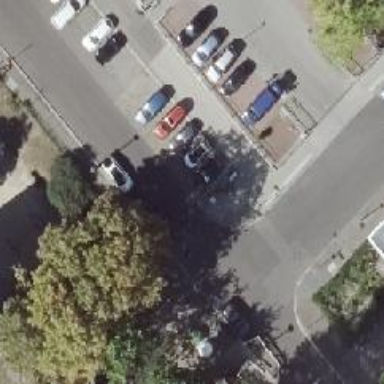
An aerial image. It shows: Unmarked crossing with left kerb extension.